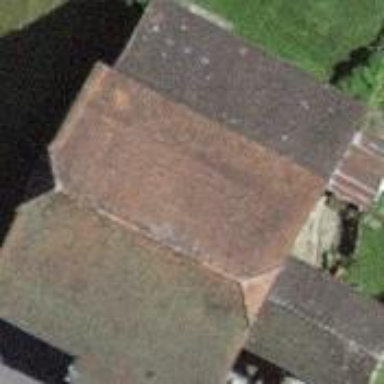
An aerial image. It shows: Rural barn.